Question: I have a simple model like this
'''
class UserType( models.Model ) :
def __unicode__( self ) :
return self.name
TYPE_CHOICES = (
( 'ad', 'administrator' ),
( 'mo', 'moderator' ),
( 'vi', 'viewer' ),
( 'pm', 'property manager' ),
( 'po', 'property owner' ),
( 'vm', 'vendor manager' ),
( 've', 'vendor' ),
( 'te', 'tenant' ),
)
name = models.CharField( max_length = 2, choices = TYPE_CHOICES )
'''
In the 'admins.py', I set 'filter_horizontal = ( 'user_types', )' for 'UserProfile', which has a 'ManyToManyField' to 'UserType'. But in the 'UserProfile' admin page, the horizontal filter for M2M only shows the short-name of the tuple:

Also in a template, I want to show a list of user types a particular user has. So my template code looks like this
'''
User type:
<ul>
{% if user_object.profile.user_types.all %}
{% for user_type in user_object.profile.user_types.all %}
<li>{{ user_type|capfirst }}</li>
{% endfor %}
{% else %}
<li>No user type</li>
{% endif %}
</ul>
'''
And on the template, it displays only the short-name. I know normally I could show it the long-name by doing something like '{{ get_user_type_display }}', but in this case for M2M, it doesn't work.
So my question is two-fold:
1. How do I display the long-name of a M2M choice/tuple in the admin page?
2. How do I display the long-name in a M2M choice/tuple in a template?
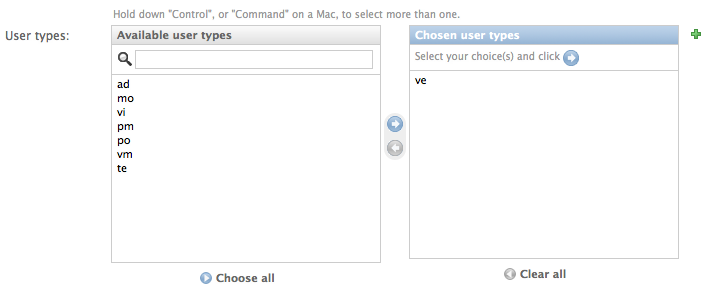
Answer: Try the following:
'''
class UserType( models.Model ) :
TYPE_CHOICES = (
( 'ad', 'administrator' ),
( 'mo', 'moderator' ),
( 'vi', 'viewer' ),
( 'pm', 'property manager' ),
( 'po', 'property owner' ),
( 'vm', 'vendor manager' ),
( 've', 'vendor' ),
( 'te', 'tenant' ),
)
STR_CHOICES = { key : value for (key,value) in TYPE_CHOICES }
name = models.CharField( max_length = 2, choices = TYPE_CHOICES )
def __str__(self):
return self.STR_CHOICES[self.name]
'''